Question: Good Day Everyone,
Today I'am facing some problems about Date Comparison, i have Set of Data with SQL Date Time with Them

If i want to retrieve all the ID's from a Specific Month and Specific Year
> (ex. All ID's that has a Date of Sepetember 2013)
i use this kind of code in the where clause
'''
(DATENAME(MONTH,PHI.fld_LoanDate)) = (DATENAME(MONTH,@month))
AND
(DATEPART(YEAR,PHI.fld_LoanDate)) = (DATEPART(YEAR,@year))
'''
but as of now i'am encountering some bugs maybe because of the Ugly comparisons in Date
so i would like to ask some help on how would i improve that code or if you can give me a better way to compare date using month and Year
Thanks :)
**EDIT:
Month and Year are given by the user, and there are also some queries that i use like this
'''
(DATENAME(MONTH,PHI.fld_LoanDate)) = (DATENAME(MONTH,DATEADD (MONTH,-4,@month + '2000')))
AND
(DATEPART(YEAR,PHI.fld_LoanDate)) = (DATEPART(YEAR,@YEAR1))
'''
Because i need to Subtract some months in a specific date that was given by the USer.
any better way would be Highly appreciated :)
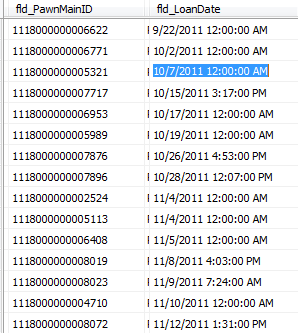
Answer: It would be better to just use a range query:
'''
PHI.fld_LoanDate >= '20130901' and
PHI.fld_LoanDate < '20131001'
'''
In this way, if there's potentially an index on 'fld_LoanDate' it could be used by the above query.
---
Having seen edits - even if the values are supplied by the user, it's easy enough to compute a start and end date for the above comparison:
'''
DECLARE @StartDate datetime
DECLARE @EndDate datetime
SET @StartDate = DATEADD(year,@Year - 1900,DATEADD(month,@Month - 1,'<PHONE>'))
SET @EndDate = DATEADD(month,1,@StartDate)
'''
and then use:
'''
PHI.fld_LoanDate >= @StartDate and
PHI.fld_LoanDate < @EndDate
'''
I'm not sure why you're obsessed with comparing date values by name but it's unlikely to be the best way to do things.
---
One final trick if the above are still not sufficient. This one won't allow you to use an index but does simplify some processes - you can do:
'''
DATEADD(month,DATEDIFF(month,0,PHI.fld_LoanDate),0)
'''
Which rounds the date in 'fld_LoanDate' down to the nearest 1st of the month.